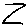
Label: zigzag